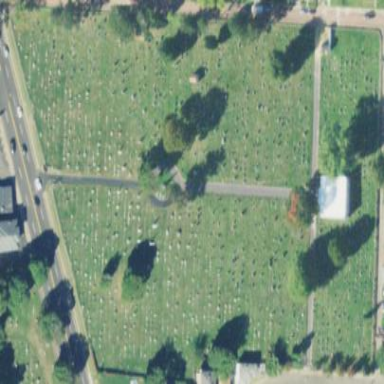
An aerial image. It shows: Cemetery.